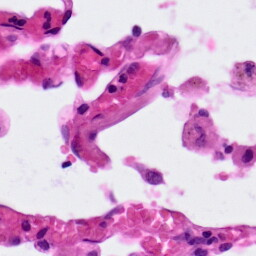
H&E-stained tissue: Lung